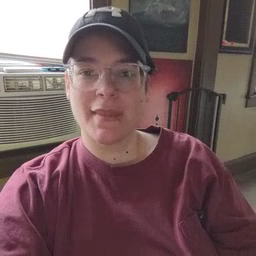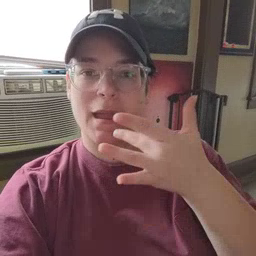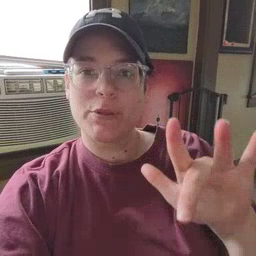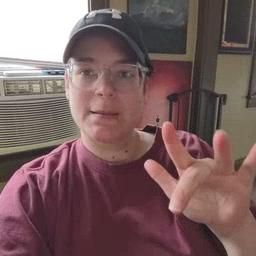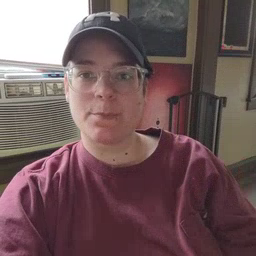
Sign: empty